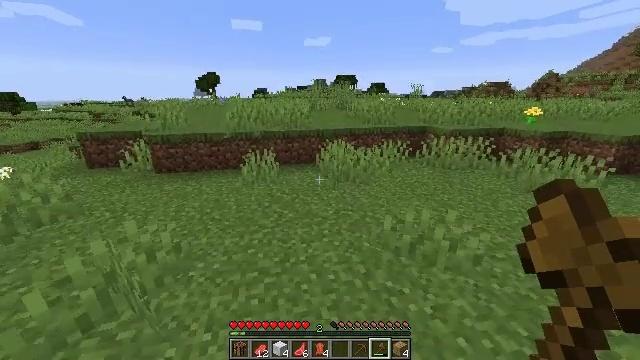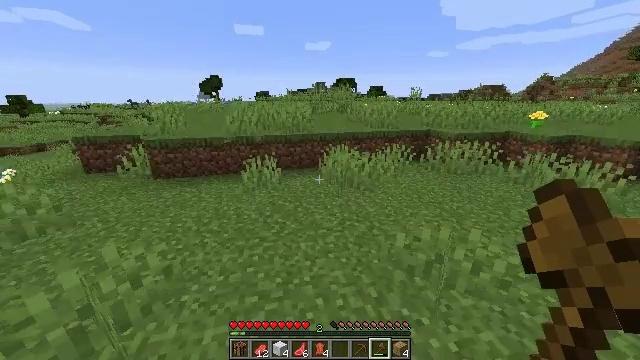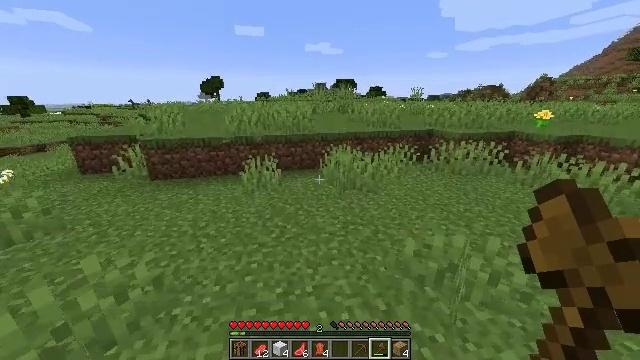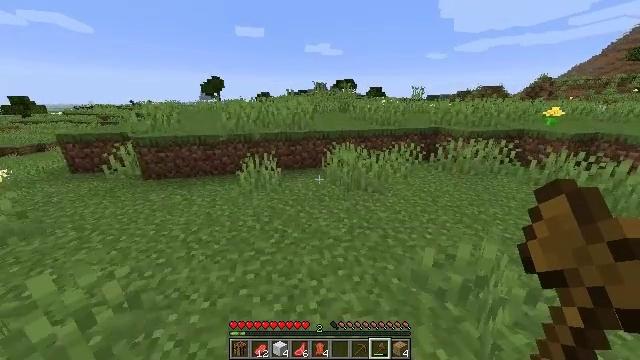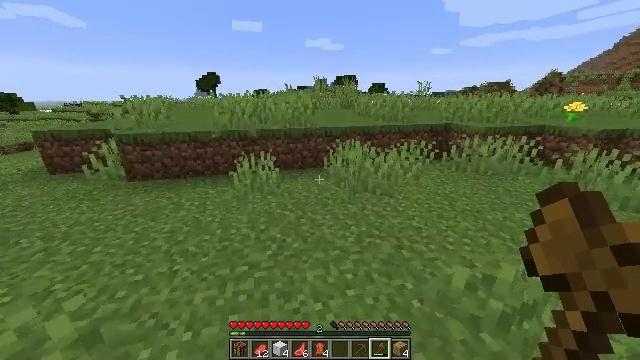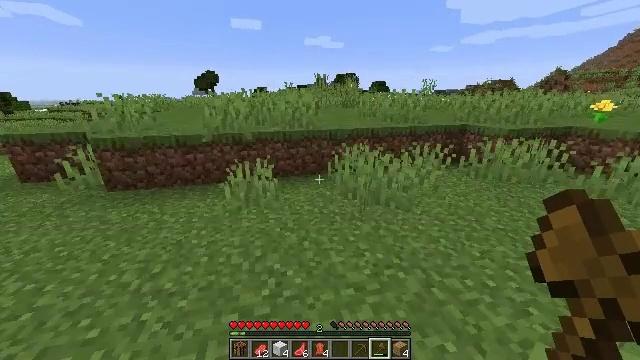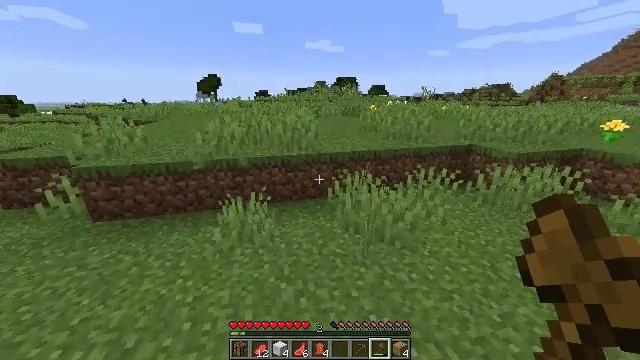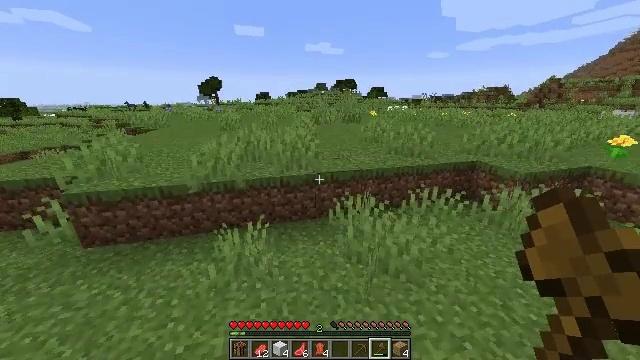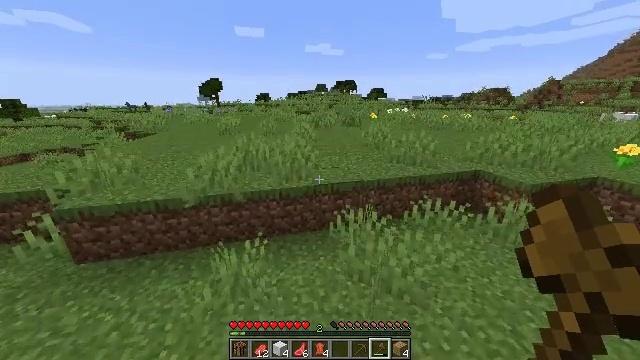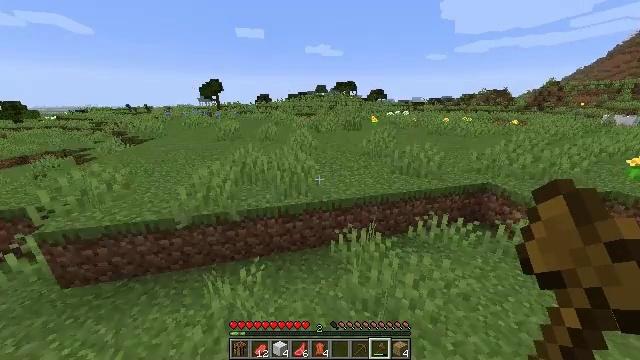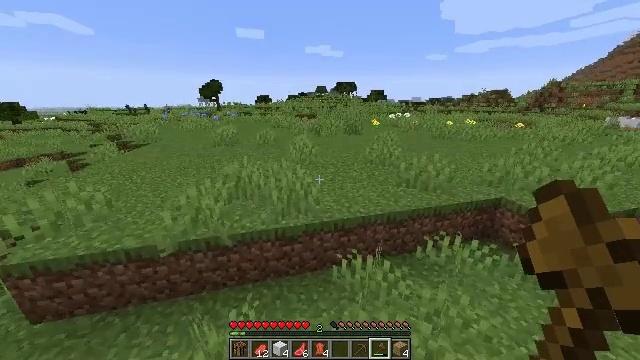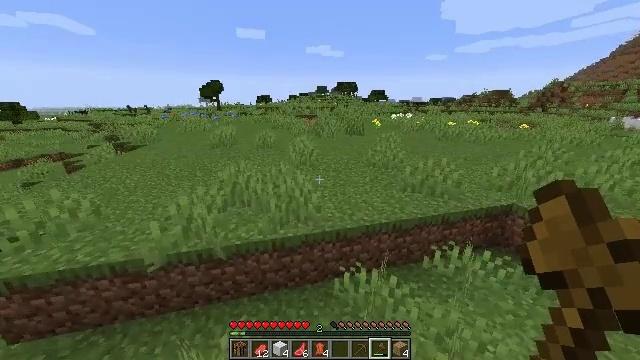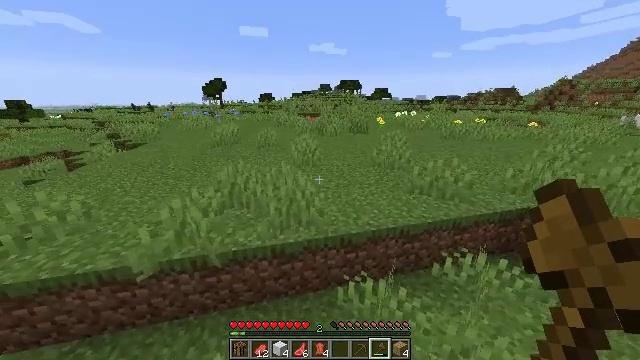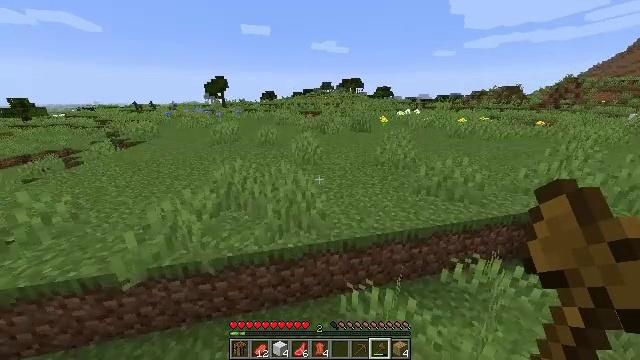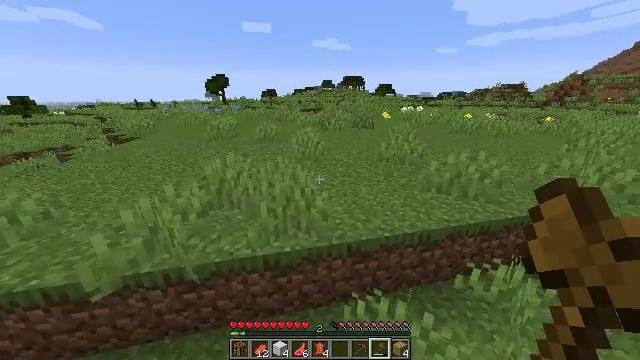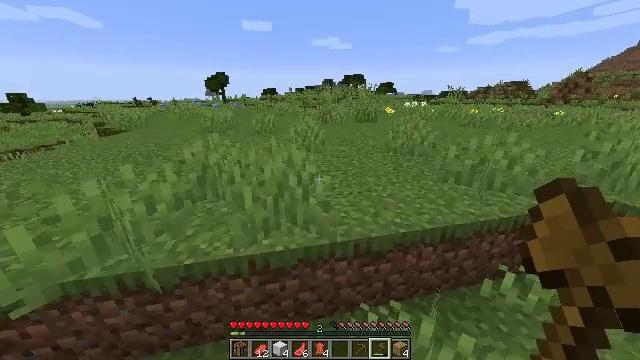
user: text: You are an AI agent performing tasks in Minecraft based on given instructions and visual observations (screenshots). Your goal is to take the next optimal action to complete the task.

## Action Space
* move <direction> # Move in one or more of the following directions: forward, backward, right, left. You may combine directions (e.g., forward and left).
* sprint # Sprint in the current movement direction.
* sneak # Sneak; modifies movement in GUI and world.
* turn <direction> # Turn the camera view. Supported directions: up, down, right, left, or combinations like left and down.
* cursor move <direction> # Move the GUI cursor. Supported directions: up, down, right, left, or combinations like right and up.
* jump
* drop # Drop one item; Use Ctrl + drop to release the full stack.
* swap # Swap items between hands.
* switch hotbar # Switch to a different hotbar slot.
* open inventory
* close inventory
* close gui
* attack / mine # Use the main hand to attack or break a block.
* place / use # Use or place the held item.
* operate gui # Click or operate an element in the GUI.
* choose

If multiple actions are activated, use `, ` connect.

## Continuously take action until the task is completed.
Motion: motion action
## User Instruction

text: Break the cornflower to collect it.
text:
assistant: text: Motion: move forward, sprint, jump
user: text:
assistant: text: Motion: move forward, sprint, jump
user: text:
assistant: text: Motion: move forward, sprint, jump
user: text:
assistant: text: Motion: move forward, sprint, jump
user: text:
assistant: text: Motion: move forward, sprint, jump
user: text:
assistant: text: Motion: move forward, sprint, jump
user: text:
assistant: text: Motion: move forward, sprint, jump
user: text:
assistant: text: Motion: move forward, sprint, jump
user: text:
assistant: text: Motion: move forward, sprint, jump
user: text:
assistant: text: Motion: move forward, sprint, jump
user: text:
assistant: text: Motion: move forward, sprint, jump
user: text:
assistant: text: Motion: move forward, sprint, jump
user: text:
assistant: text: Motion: move forward, sprint, jump
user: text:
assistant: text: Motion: move forward, sprint, jump
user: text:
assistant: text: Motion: move forward, sprint, jump
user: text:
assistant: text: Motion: move forward, sprint, jump
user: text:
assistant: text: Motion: move forward, sprint, jump
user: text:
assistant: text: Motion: move forward, sprint, jump
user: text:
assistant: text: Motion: move forward, sprint, jump
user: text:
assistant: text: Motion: move forward, sprint, jump
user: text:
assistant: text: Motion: move forward, sprint, jump
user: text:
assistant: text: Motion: move forward, sprint, jump
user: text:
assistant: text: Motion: move forward, sprint, jump
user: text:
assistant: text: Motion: move forward, sprint, jump
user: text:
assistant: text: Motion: move forward, sprint, jump
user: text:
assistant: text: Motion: move forward, sprint, jump
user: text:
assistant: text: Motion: move forward, sprint, jump
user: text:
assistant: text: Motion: move forward, sprint, jump
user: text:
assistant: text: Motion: move forward, sprint, jump
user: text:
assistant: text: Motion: move forward, sprint, jump